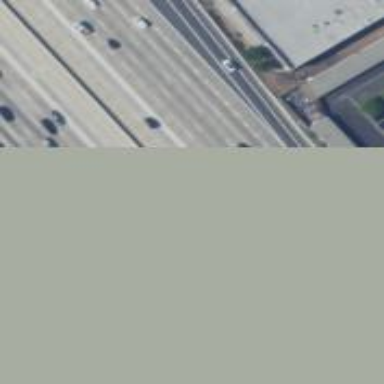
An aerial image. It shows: Motorway.